Question: I am trying to add a developer in facebook developer console.
When I submit the developer E-mail_Id, it gives me an error, '"param must be non-empty"'
I have added the message window for reference.

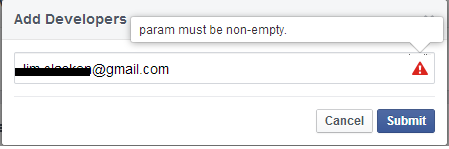
Answer: I would say the error message is not very informative.
Resolved this issue. Something amiss with the configuration. I created a fresh Facebook project and
configured app_id in Android manifest file once again. Further,
1. Ensure that configurations in Facebook developer console are correct.
2. Ensure that developer is friend of the Facebook Admin.
3. When you start typing names in the box it should automatically populate the name.
4. Add the person.
Pending status will go automatically in sometime.